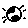
Label: moon